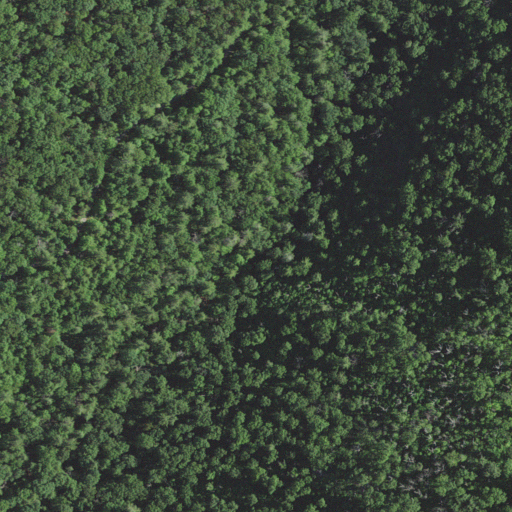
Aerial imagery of valley in Virginia named Koontz Hollow containing deciduous forest, mixed forest, open development, and evergreen forest